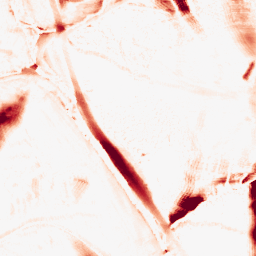
Category: morphological
Decomposition family: morphological_ellipse
Decomposition parameters: operation: opening
width: 20
height: 50
Upsampling method: sinc_hamming
Upsampling parameters: scale: 4
kernel_size: 8
Upsampling scale: 4